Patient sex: M
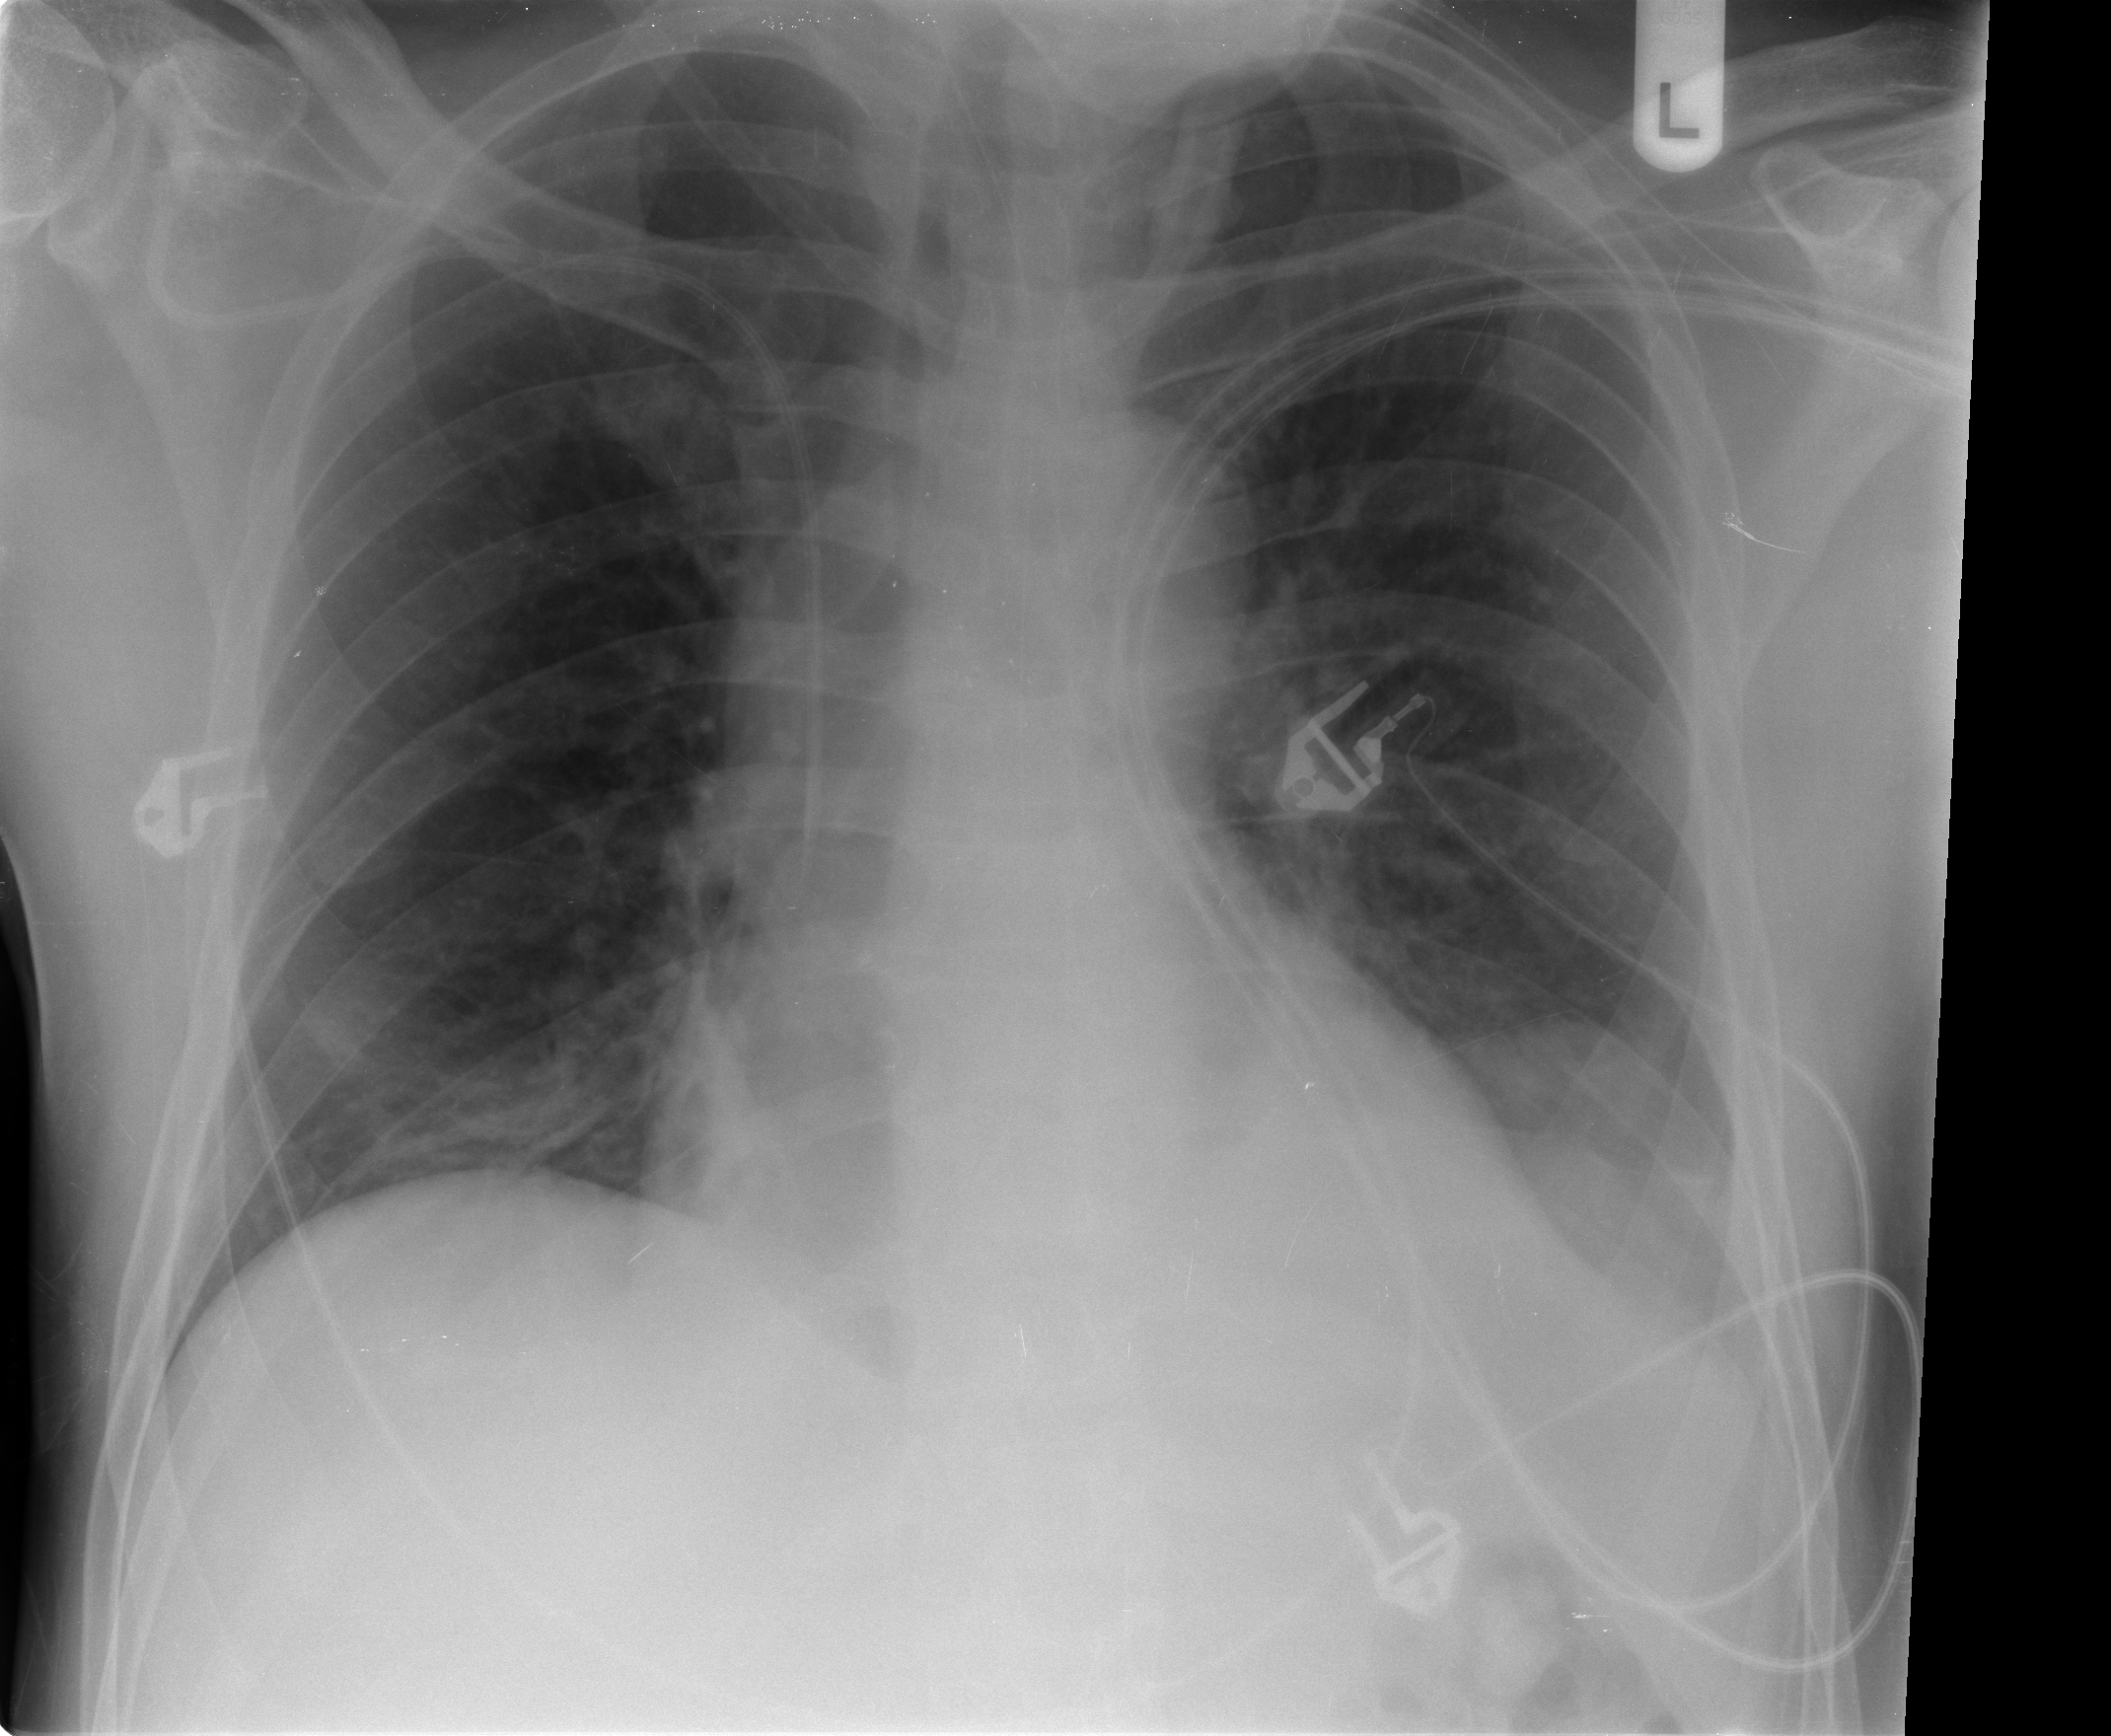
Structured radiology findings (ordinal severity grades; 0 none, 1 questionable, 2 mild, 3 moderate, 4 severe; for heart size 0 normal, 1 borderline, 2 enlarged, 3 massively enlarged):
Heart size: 0
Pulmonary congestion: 0
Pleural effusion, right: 0
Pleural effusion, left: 0
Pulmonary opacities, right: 0
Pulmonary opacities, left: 0
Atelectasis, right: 2
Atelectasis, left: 2